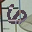
Label: 6